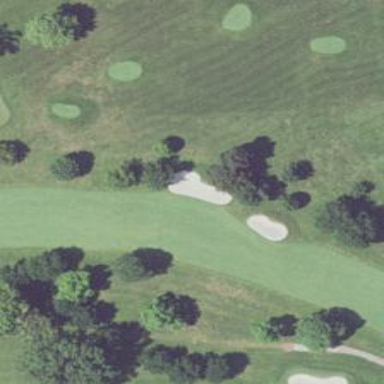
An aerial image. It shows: Golf hole.